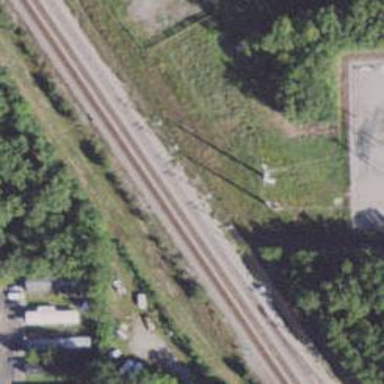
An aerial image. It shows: Railway siding with rails.